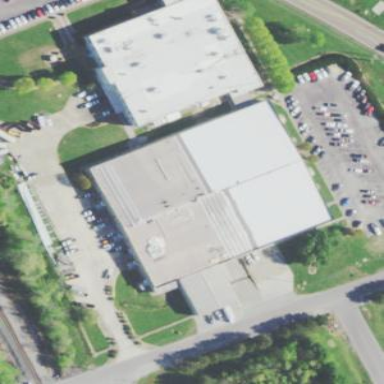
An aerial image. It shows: Industrial building.